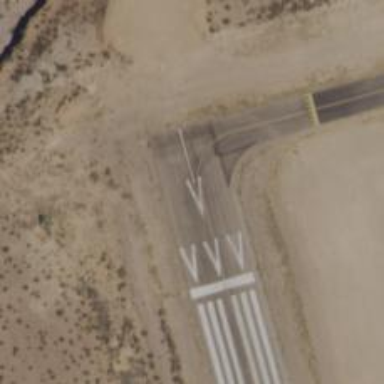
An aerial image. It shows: Displaced threshold runway at the airport.